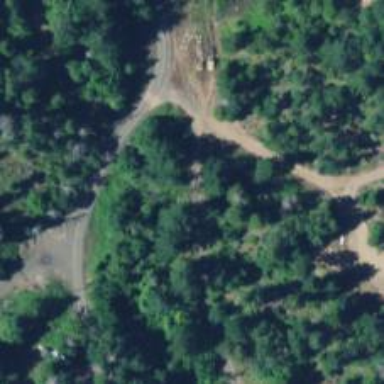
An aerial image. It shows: Driveway leading to service road.